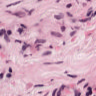
Metastatic tissue present: no